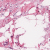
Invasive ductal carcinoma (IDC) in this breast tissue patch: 0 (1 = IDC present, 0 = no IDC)